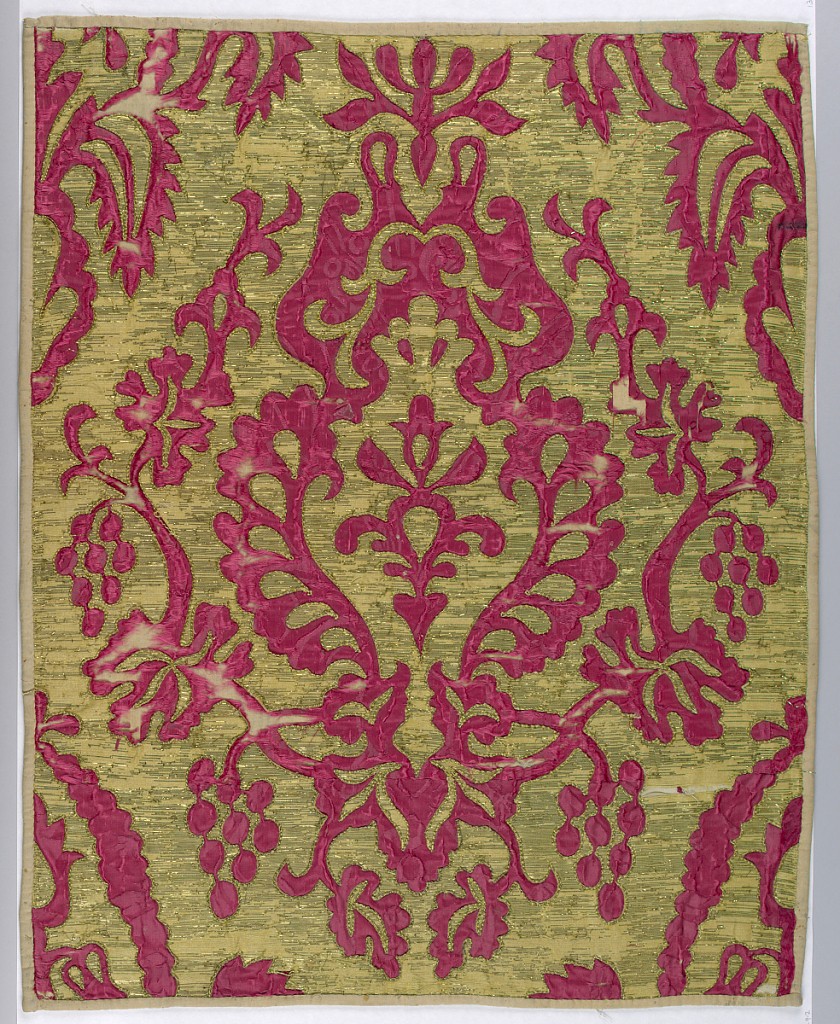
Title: Textile
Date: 17th century
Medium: silk, cotton Techinque: applique
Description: Foundation of red silk damask with applique of gold metal cloth. Symmetrical design of central palmette with flanking foliage and berries. Backed with cotton.